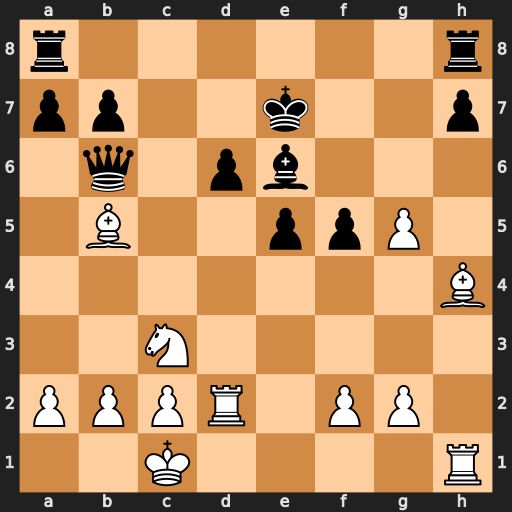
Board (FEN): r6r/pp2k2p/1q1pb3/1B2ppP1/7B/2N5/PPPR1PP1/2K4R
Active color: w
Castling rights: -
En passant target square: -
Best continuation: g6+ Kf8 Bf6 Rg8 gxh7